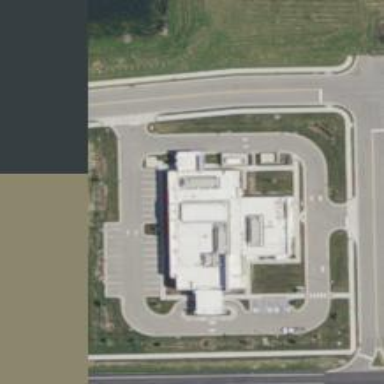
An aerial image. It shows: Healthcare clinic.